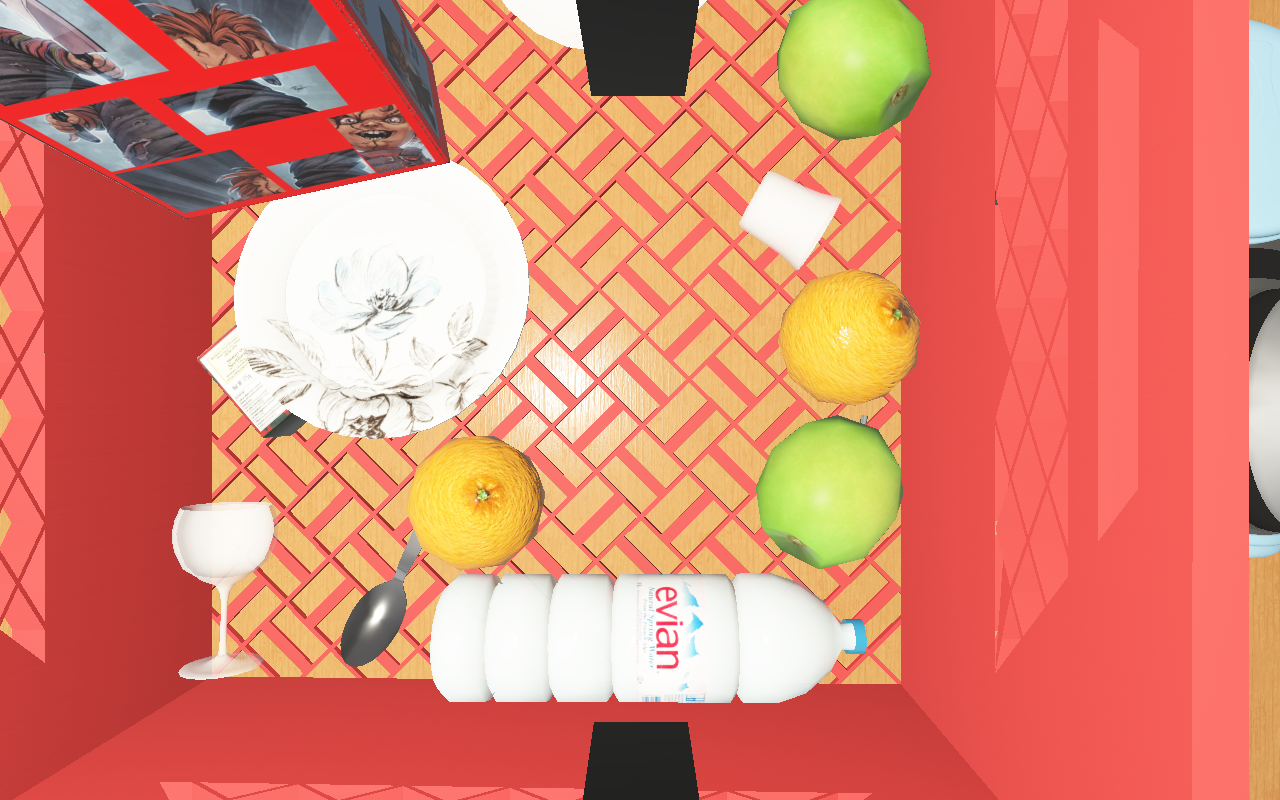
Objects in the scene:
carafe
apple
apple
orange
plate
wineglass
cereal box
cereal box
biscuit box